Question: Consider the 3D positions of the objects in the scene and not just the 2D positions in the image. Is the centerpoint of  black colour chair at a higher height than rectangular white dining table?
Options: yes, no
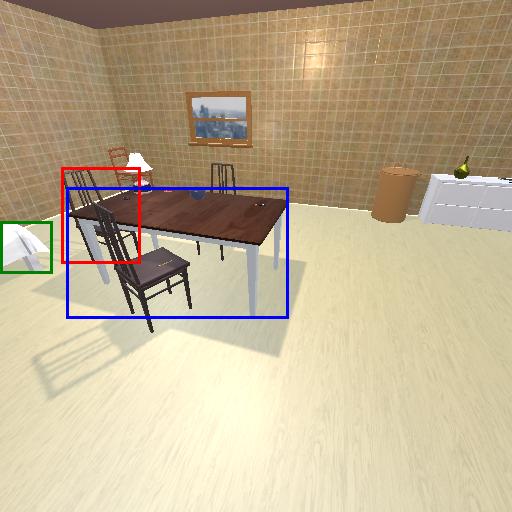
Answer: yes